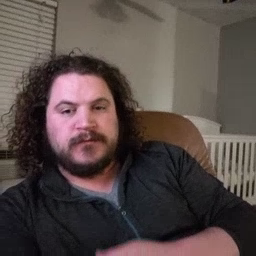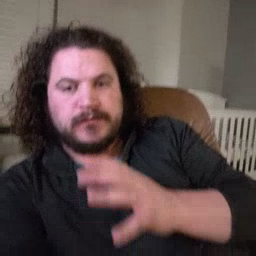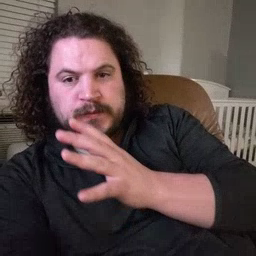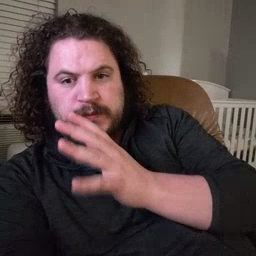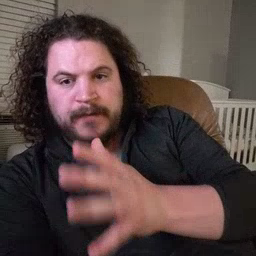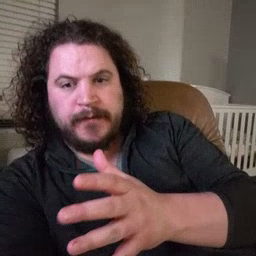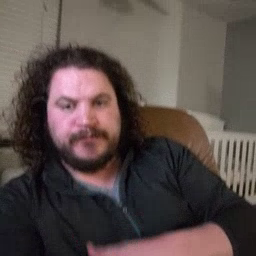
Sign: grandma